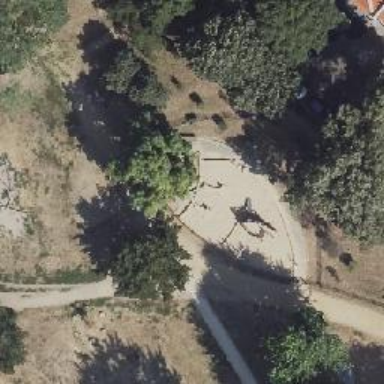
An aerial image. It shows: Playground with water feature.